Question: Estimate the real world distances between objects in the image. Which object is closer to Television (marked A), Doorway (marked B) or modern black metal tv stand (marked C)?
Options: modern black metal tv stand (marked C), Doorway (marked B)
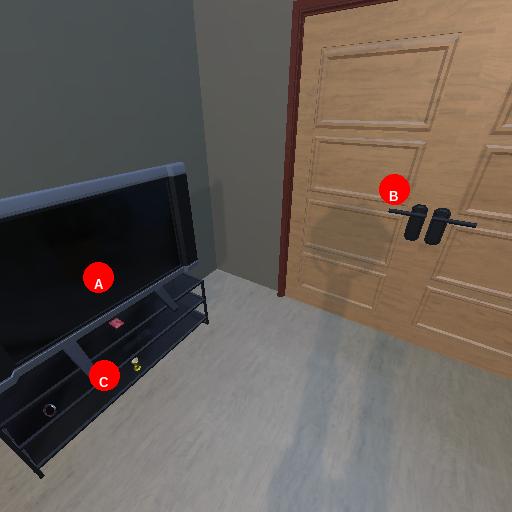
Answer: modern black metal tv stand (marked C)